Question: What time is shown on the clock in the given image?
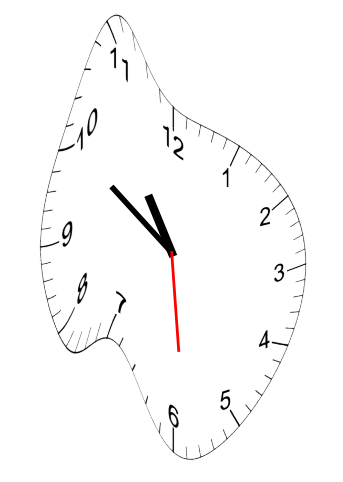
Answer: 10:50:29